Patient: sex M, age 94
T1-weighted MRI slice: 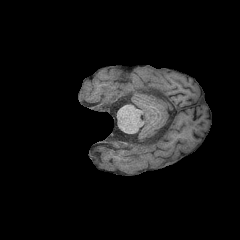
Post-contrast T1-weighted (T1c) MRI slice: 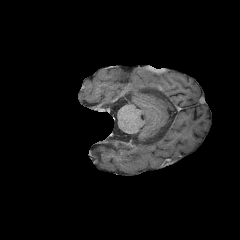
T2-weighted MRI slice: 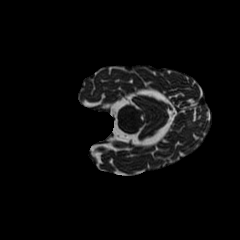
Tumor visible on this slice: no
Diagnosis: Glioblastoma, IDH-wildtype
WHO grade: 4